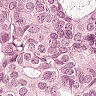
Metastatic tissue present: yes